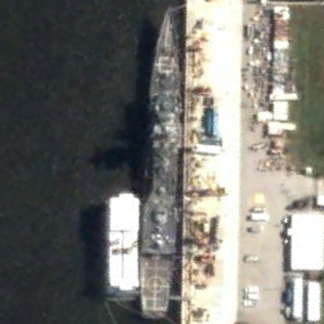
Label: cruiser